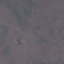
Land use / land cover class: HerbaceousVegetation